Field crop: maize
Growth stage: 2
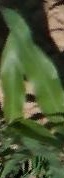
Species: maize